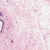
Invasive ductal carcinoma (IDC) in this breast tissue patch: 0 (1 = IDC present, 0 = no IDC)